This is a demodulated (Hilbert-envelope) spectrum computed from a bearing vibration snapshot; the dashed markers indicate where each bearing fault type would appear (BPFO, BPFI, BSF, FTF). What is the most likely bearing condition (normal, inner_race, outer_race, ball)?
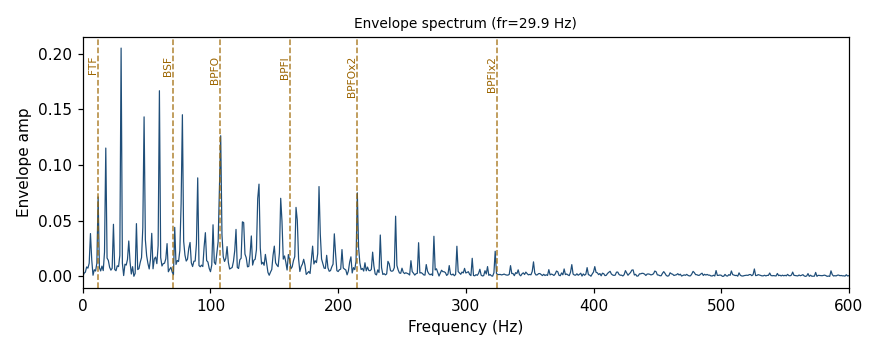
Answer: outer_race